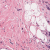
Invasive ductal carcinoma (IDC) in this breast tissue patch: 1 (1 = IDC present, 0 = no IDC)